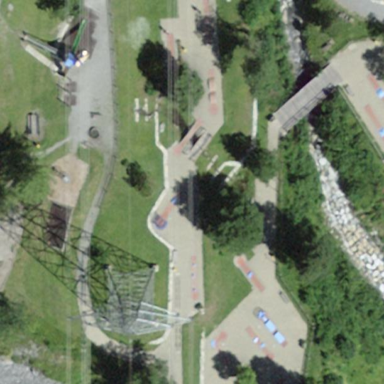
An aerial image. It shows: Miniature golf leisure land.